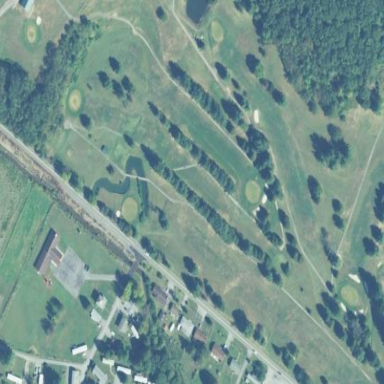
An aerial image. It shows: Golf course.